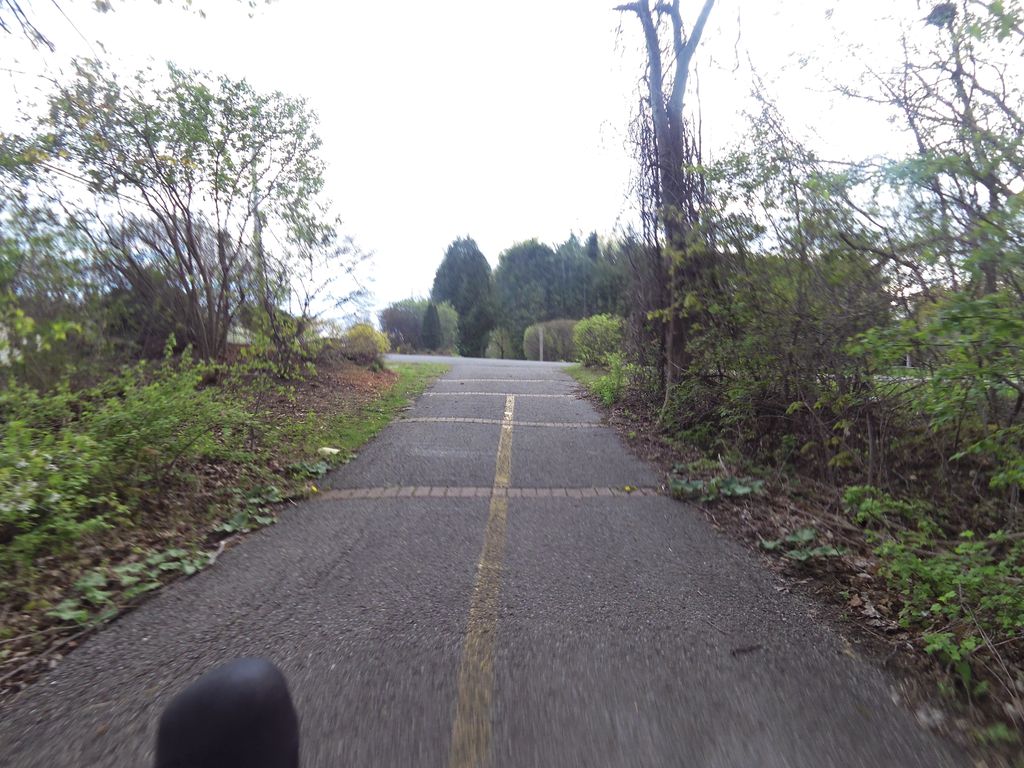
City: ottawa-gatineau